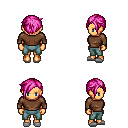
a pixel art fantasy rpg character, female body template, human, tanned skin, brown long-sleeve shirt, teal pants, pink pixie cut hairstyle, white slippers, four views (front, back, left, right), 2x2 character sprite sheet, small pixel art, hard edges, no anti-aliasing